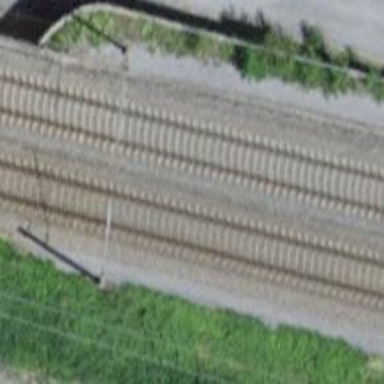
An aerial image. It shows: Railway with electrified contact lines.